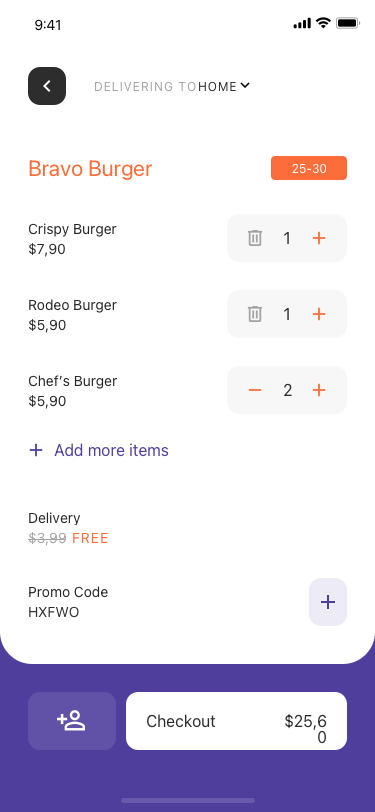
Text in this UI design:
Bravo Burger
25-30 min
$5,90
Rodeo Burger
1
$7,90
Crispy Burger
1
$5,90
Chef’s Burger
2
$3,99
FREE
Delivery
HXFWO
Promo Code
Add more items
Checkout
$25,60
Delivering to
Home